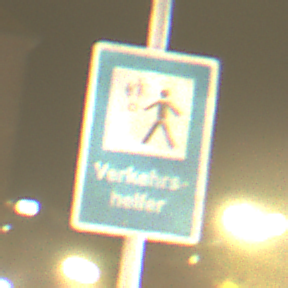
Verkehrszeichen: Verkehrshelfer
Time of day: Night
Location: Outdoor (Urban)
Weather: Clear
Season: NotSpecified
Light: Artificial